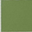
Piece: xx